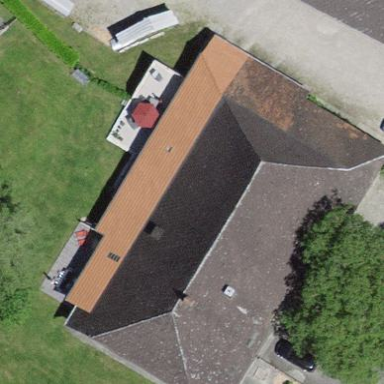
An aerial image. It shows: Farm building.